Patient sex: M
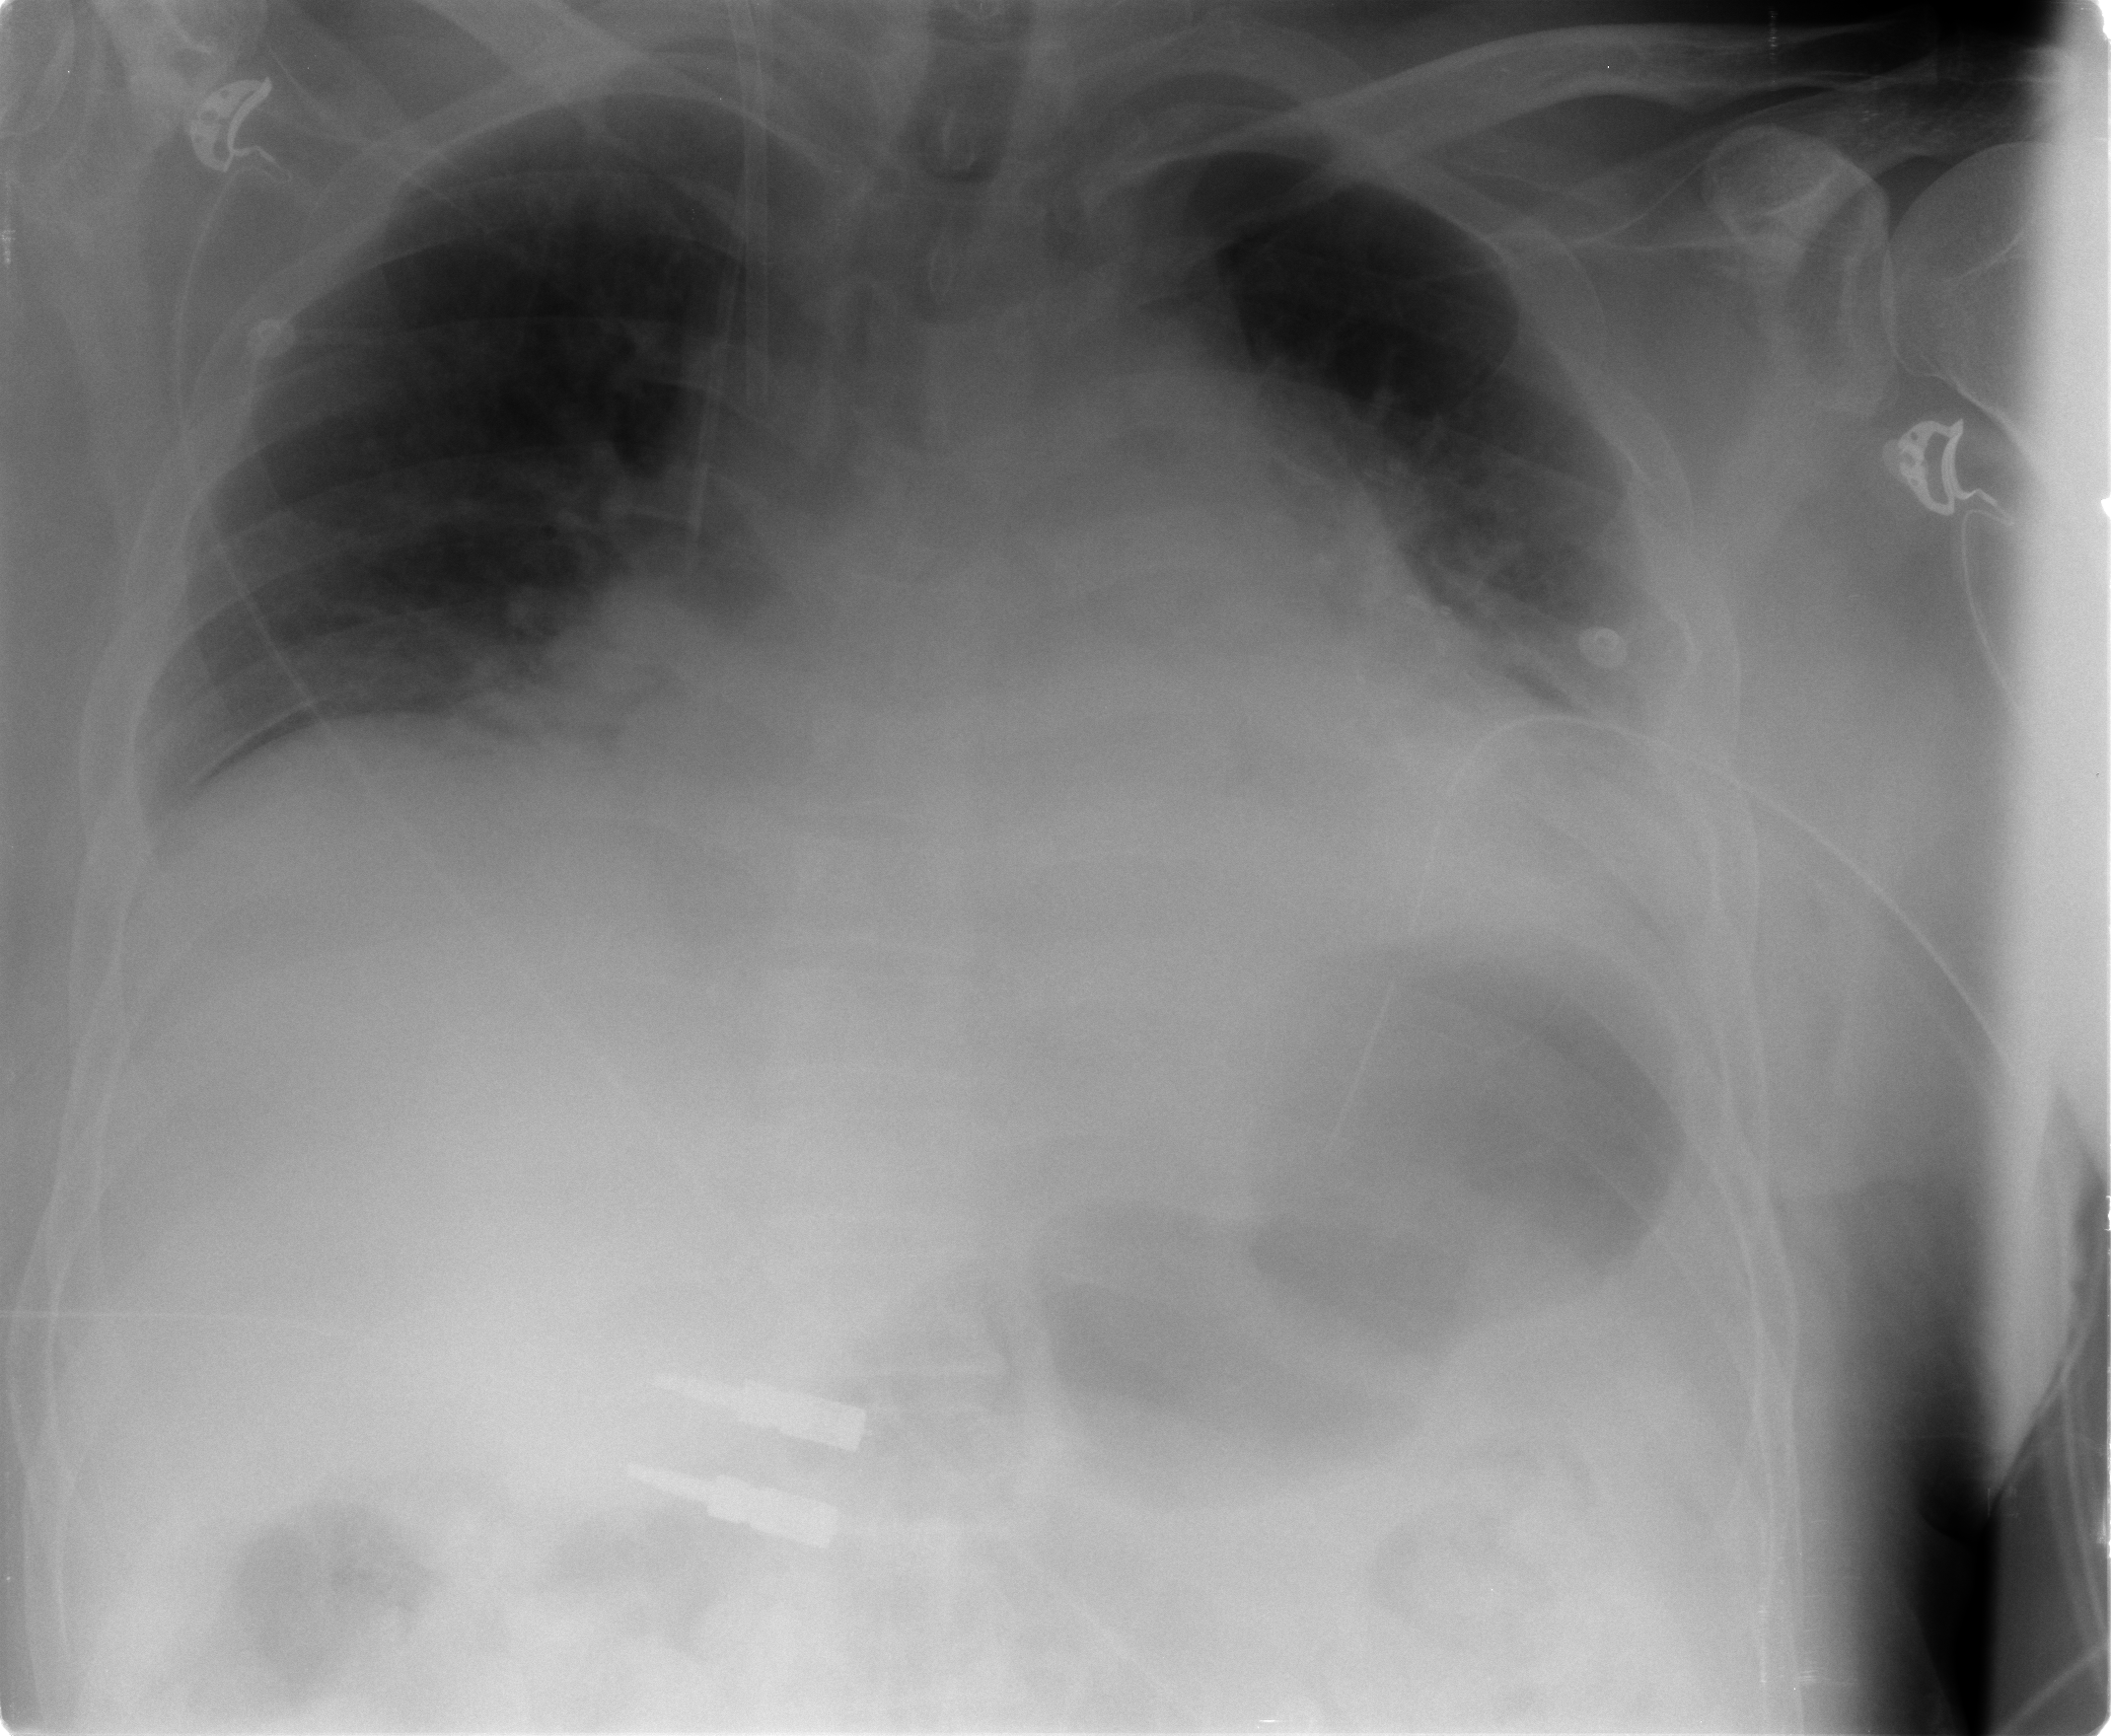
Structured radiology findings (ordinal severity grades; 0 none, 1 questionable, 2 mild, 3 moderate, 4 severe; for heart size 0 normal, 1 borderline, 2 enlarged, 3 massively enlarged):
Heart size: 2
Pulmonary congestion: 2
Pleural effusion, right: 0
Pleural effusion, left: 2
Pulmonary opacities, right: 1
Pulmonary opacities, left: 1
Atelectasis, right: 2
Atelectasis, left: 2